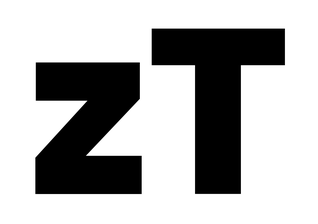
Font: Poppins-ExtraBold